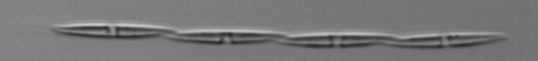
Label: Pseudo-nitzschia